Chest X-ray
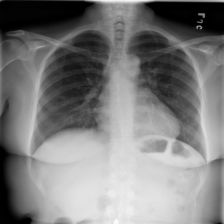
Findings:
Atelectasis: negative
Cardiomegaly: negative
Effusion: negative
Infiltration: negative
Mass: negative
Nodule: negative
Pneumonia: negative
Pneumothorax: negative
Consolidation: negative
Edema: negative
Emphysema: negative
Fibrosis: negative
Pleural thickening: negative
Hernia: negative